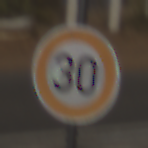
Verkehrszeichen: Geschwindigkeit30
Umgebung: Outdoor, Nature
Tageszeit: MorningAfternoon
Wetter: Clear
Licht: Natural
Jahreszeit: NotSpecified
Kontrast: HighContrast